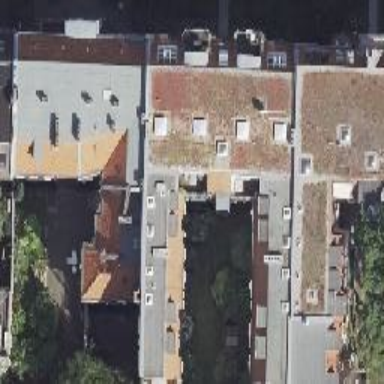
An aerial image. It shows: Apartment building with double saltbox roof shape.